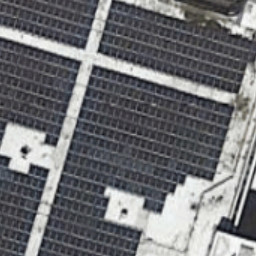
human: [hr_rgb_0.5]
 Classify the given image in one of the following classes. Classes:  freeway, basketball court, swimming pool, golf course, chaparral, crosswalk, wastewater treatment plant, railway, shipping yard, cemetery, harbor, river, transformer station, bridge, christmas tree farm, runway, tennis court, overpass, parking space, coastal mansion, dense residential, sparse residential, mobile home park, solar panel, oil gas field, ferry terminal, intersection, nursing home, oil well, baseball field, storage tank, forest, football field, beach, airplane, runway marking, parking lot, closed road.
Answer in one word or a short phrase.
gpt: solar panel